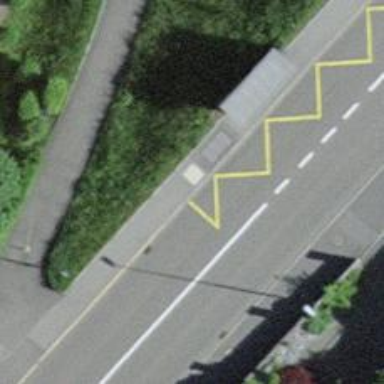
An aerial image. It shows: Platform for public transport is situated by the road.